Question: I'm trying to use a svg element that resizes with the container size in a flexbox, but for some reason it messes up the size of a div (with text) below the svg. (How much changes when you resize the browser window)

Here are the basic css properties I'm using for all this:
'''
[layout] {
box-sizing: border-box;
display: flex;
}
[layout=column] {
flex-direction: column;
}
[layout=row] {
flex-direction: row;
}
[flex] {
box-sizing: border-box;
flex: 1;
}
'''
'''
<div class="content" style="height: 100%;" layout="row">
<div class="card" layout="column" flex>
<div class="toolbar" layout="column">
<span>Test</span>
</div>
<div class="card-content" layout="column" flex>
<div layout="column" flex>
<div layout="column" flex>
<div layout="column" flex
style="background:green;">
<svg viewBox="0 0 50 50">
<circle r="25" cx="25" cy="25">
</svg>
</div>
</div>
<div>Text</div>
</div>
</div>
</div>
</div>
'''
<URL>
How can I fix the sizing when using a SVG?
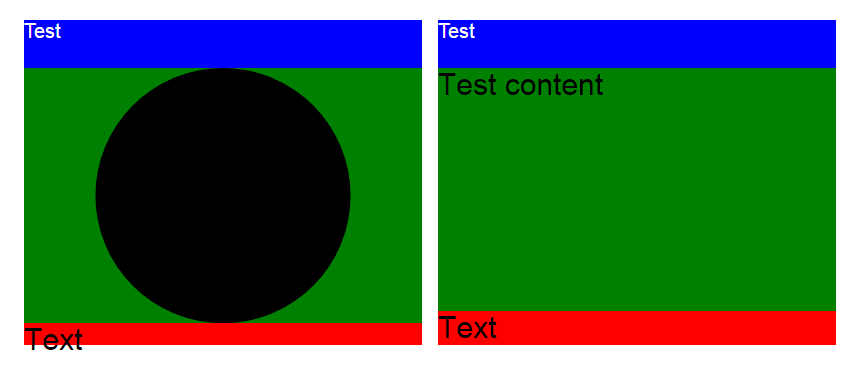
Answer: Your problem with flex-box arises in the usage of the 'flex' shorthand property. You set it to: 'flex: 1 1 auto', which means: 'flex-grow: 1; flex-shrink: 1; flex-basis: auto;'.
As you don't want the container having the content to shrink. You only have to set 'flex-shrink: 0;' to this node.
Here is your forked demo: <URL>
On a side note:
In my opinion it's still illegal in html5 to make up new attributes. This is not the reason for the failure, but maybe it would be better to go for <URL>.